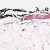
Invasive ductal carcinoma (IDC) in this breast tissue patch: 0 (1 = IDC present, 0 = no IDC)